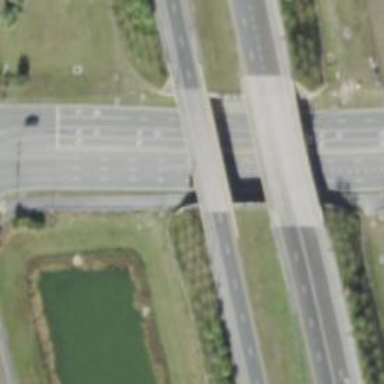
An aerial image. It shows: Beam-structured bridge on motorway.